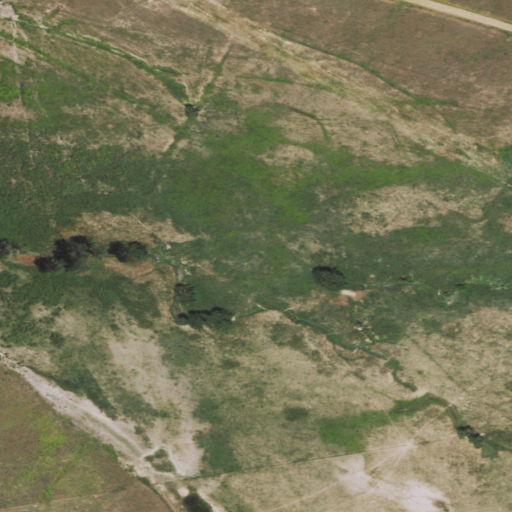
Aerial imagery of valley in Wyoming named Baby Springs Draw containing grassland, herbaceous wetlands, and shrub